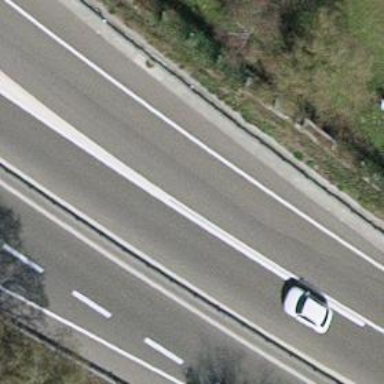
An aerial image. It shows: Asphalt trunk link road.